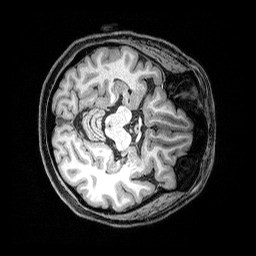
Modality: T1w
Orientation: axial
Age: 62
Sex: female
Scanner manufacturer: siemens
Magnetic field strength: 3 T
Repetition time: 2.5 s
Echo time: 0.00369 s